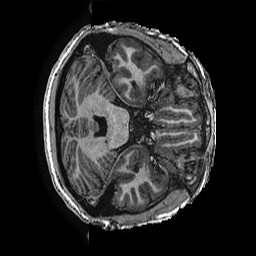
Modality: T1w
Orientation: axial
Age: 16
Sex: female
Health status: ill
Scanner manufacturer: ge
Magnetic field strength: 3 T
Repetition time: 0.007644 s
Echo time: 0.003468 s